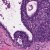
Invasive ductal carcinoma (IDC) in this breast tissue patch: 0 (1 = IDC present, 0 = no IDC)